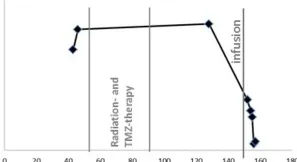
Thrombocyte.
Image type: chart (chart)